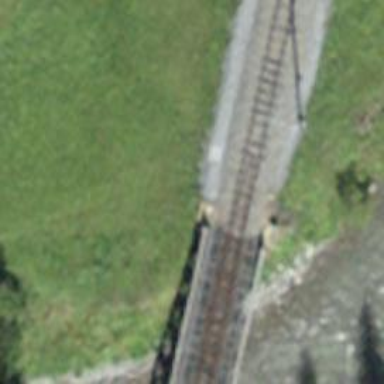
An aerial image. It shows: Narrow gauge railway bridge with electrified contact lines.